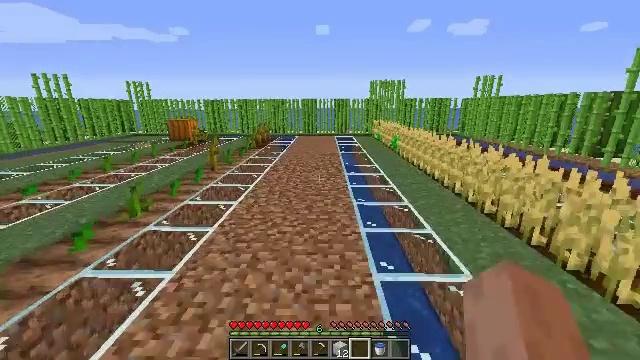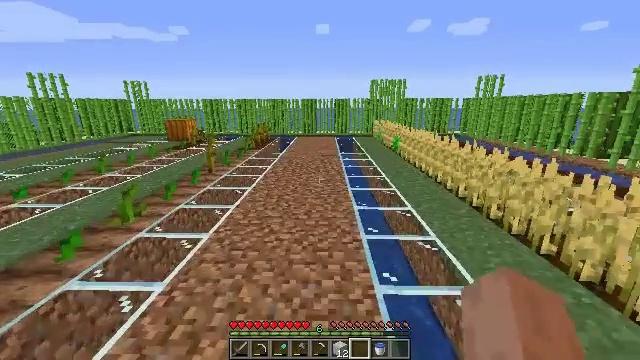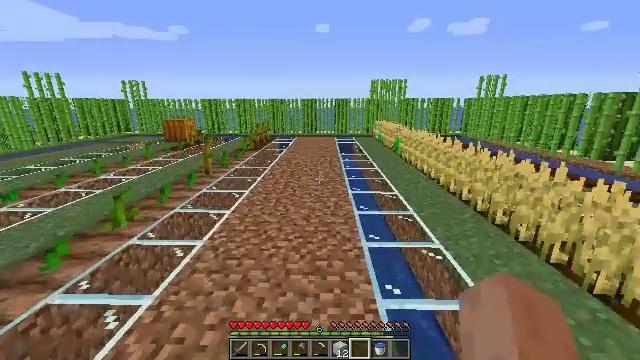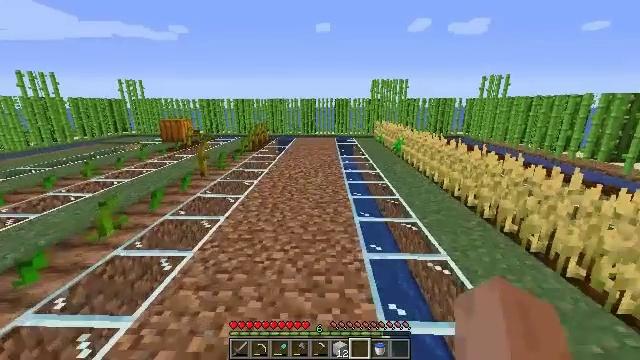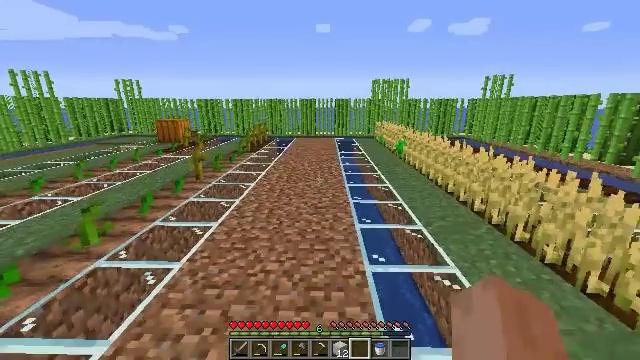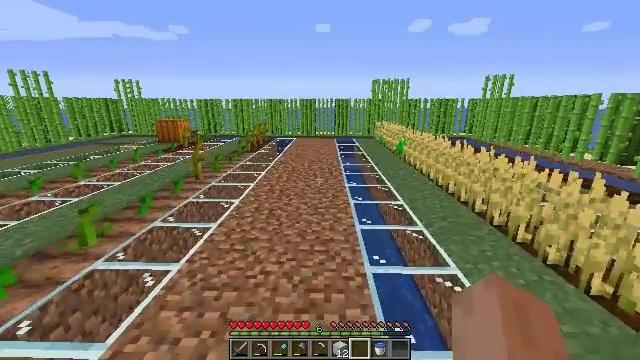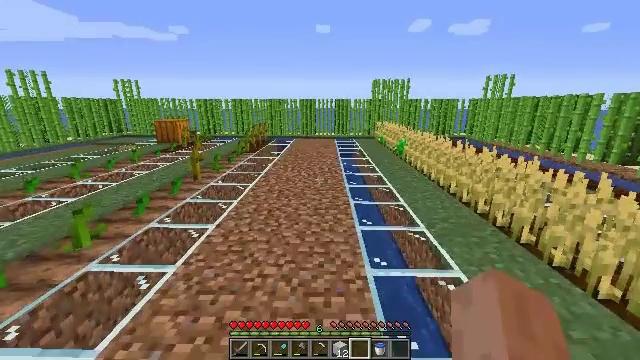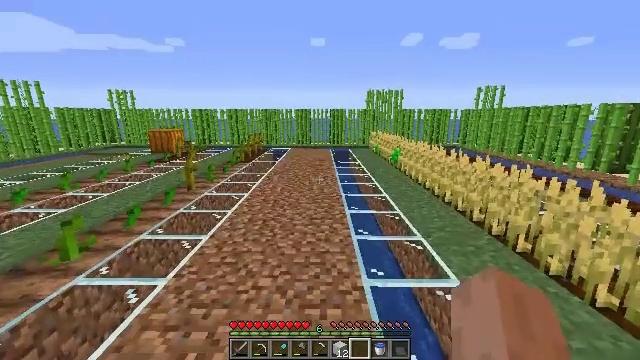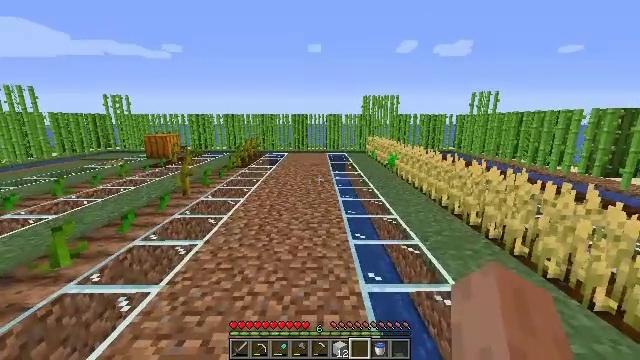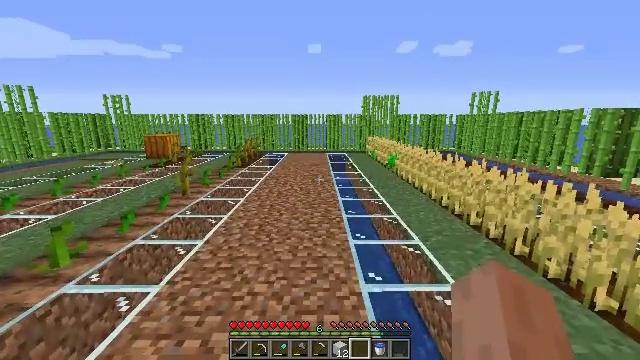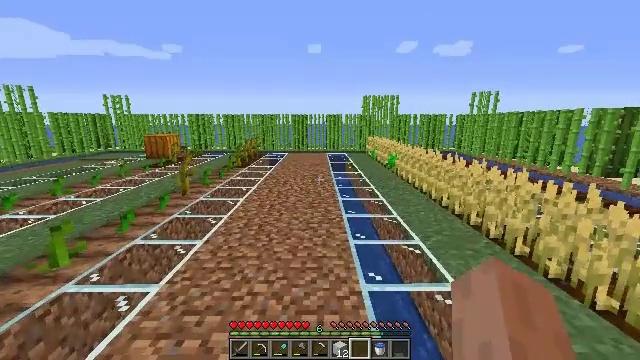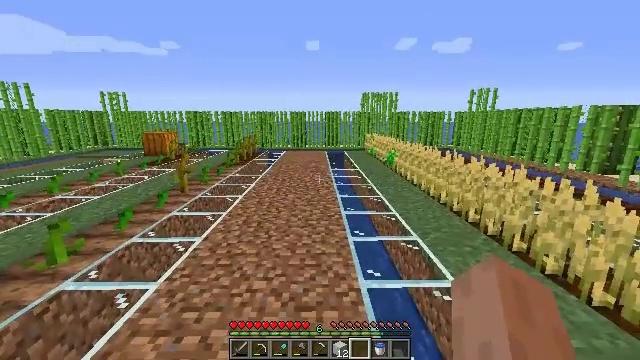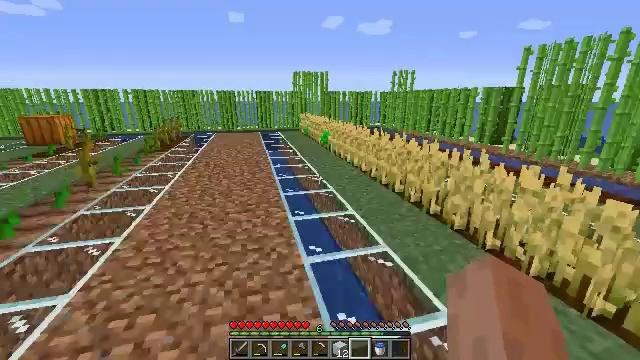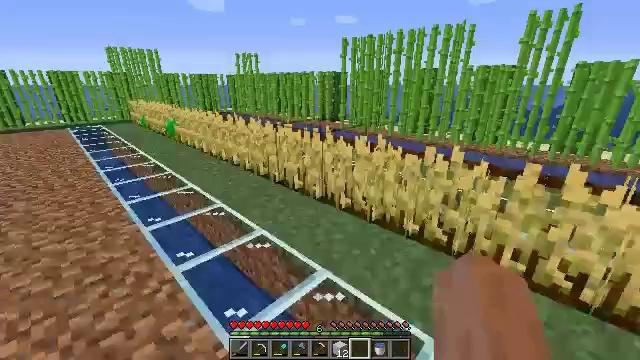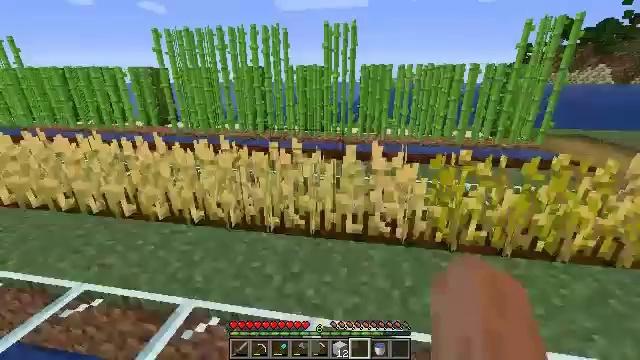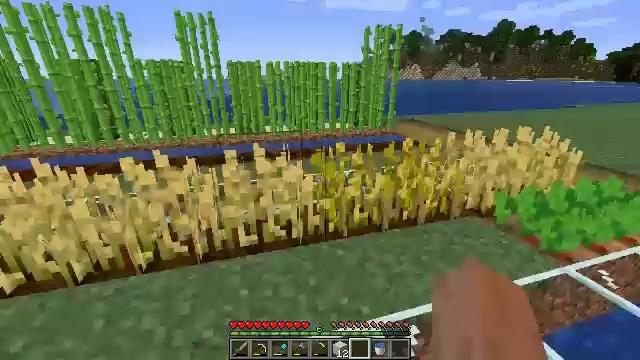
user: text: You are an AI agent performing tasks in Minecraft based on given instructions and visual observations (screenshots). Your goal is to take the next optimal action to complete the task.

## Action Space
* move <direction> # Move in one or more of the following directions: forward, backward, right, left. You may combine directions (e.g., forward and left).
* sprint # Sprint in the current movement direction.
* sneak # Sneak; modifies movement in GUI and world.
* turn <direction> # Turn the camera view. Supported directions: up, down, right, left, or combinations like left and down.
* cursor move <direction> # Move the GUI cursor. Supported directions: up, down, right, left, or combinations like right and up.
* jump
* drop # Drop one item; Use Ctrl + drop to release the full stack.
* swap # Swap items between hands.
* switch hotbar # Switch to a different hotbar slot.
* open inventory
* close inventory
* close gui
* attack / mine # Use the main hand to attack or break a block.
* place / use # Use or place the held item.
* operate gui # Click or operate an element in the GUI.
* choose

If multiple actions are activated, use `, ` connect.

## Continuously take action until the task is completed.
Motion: motion action
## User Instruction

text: drop white concrete
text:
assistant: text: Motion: move forward
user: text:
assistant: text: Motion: move forward
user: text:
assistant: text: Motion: move forward
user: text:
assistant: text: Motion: no_op
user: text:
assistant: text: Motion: no_op
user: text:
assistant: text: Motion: no_op
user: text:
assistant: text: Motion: turn right and up
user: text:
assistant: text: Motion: turn up
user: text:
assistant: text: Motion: no_op
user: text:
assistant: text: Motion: no_op
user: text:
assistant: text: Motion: no_op
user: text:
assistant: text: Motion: turn right and down
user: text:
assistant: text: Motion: turn right and down
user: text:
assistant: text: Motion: move forward, turn right
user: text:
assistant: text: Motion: move forward, turn right
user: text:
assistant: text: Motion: move forward, turn right
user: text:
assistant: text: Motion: move forward
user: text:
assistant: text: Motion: move forward
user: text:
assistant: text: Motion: move forward, turn down
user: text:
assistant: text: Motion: move forward, turn left and down
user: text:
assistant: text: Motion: move forward, turn left and down
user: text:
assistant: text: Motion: move forward, turn down
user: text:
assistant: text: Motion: move forward
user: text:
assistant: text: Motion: move forward
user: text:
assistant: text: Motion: move forward
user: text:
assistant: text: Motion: no_op
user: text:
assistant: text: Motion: no_op
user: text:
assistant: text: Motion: turn left
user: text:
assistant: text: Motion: turn left and up
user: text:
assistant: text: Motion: turn left and up